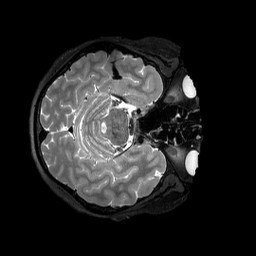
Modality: T2w
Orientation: axial